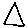
Label: triangle